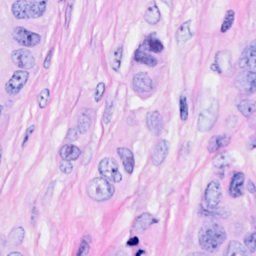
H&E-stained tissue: Breast